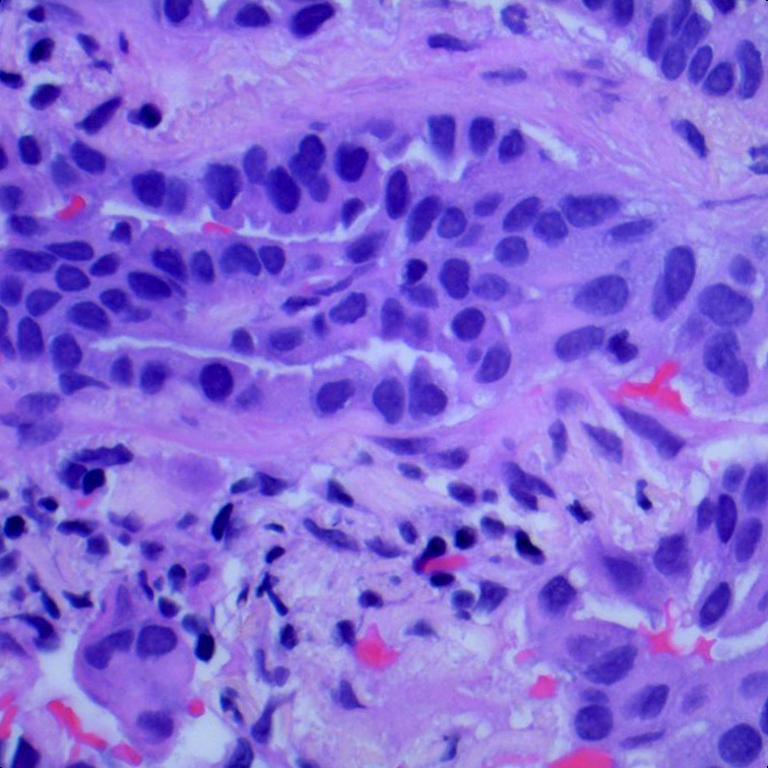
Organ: lung
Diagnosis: adenocarcinomas